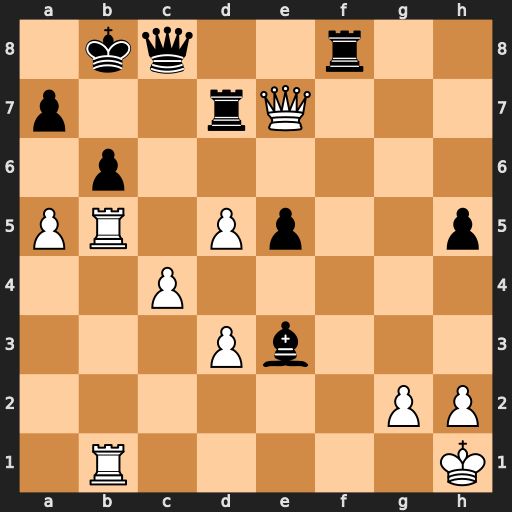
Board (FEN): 1kq2r2/p2rQ3/1p6/PR1Pp2p/2P5/3Pb3/6PP/1R5K
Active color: w
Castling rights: -
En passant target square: -
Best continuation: Qxe5+ Ka8 Qxe3